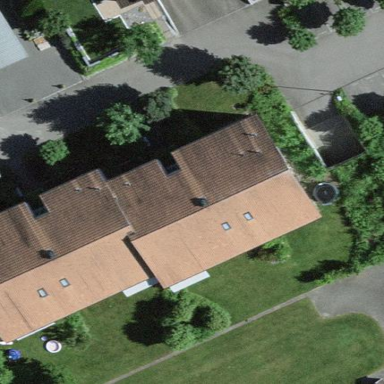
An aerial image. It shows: View of apartment building.